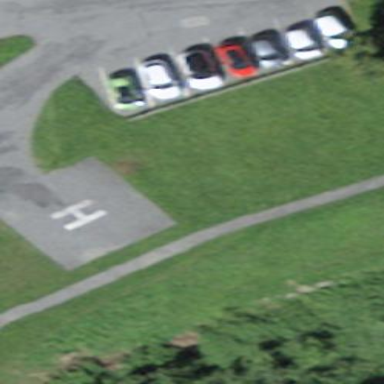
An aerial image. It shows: Image showing helipad at airport.